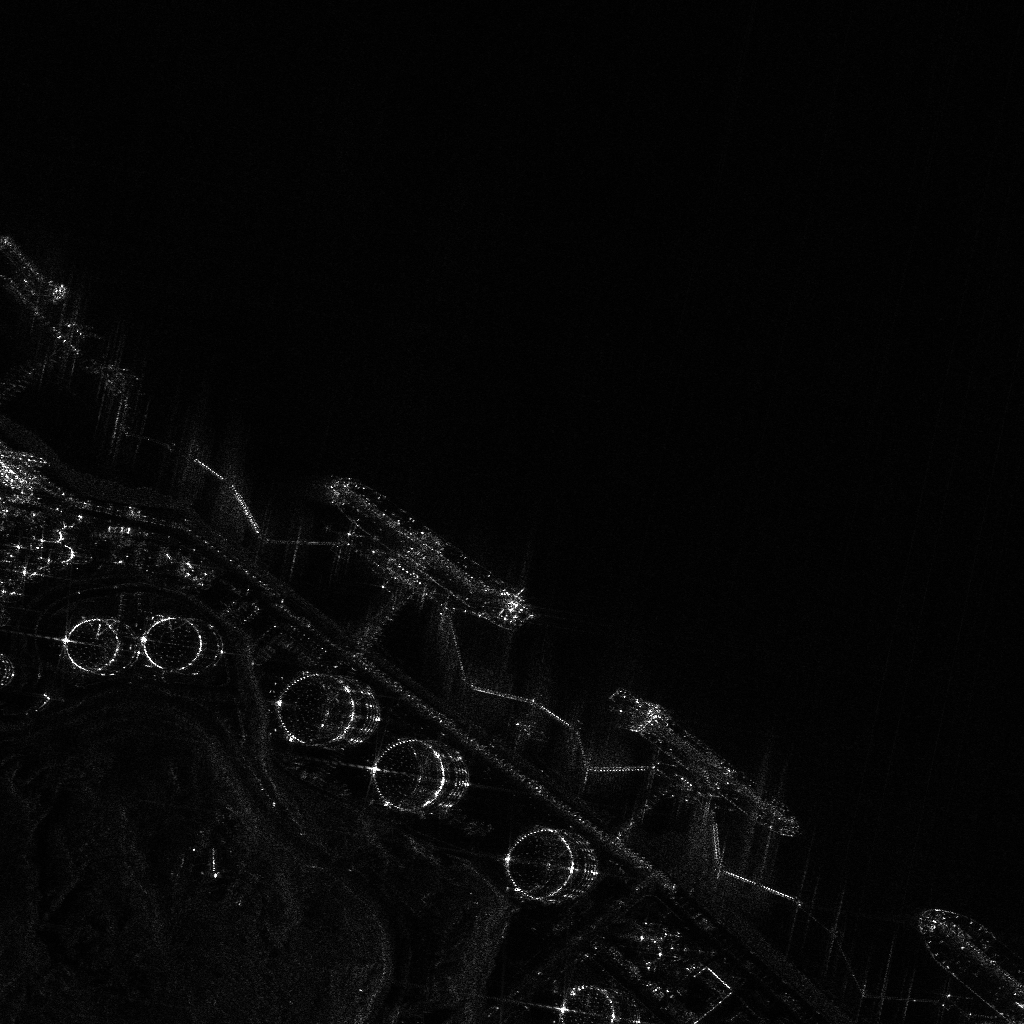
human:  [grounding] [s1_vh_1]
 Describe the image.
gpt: In the satellite image, there is  <ref>1 large ore-oil </ref> <box>[[28, 50, 54, 57, 33]]</box> located at center,  <ref>1 large ore-oil </ref> <box>[[56, 70, 80, 76, 32]]</box> located at bottom,  <ref>1 medium ore-oil </ref> <box>[[87, 89, 99, 95, 32]]</box> located at bottom right.